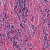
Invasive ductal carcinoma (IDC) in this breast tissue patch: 1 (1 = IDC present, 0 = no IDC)